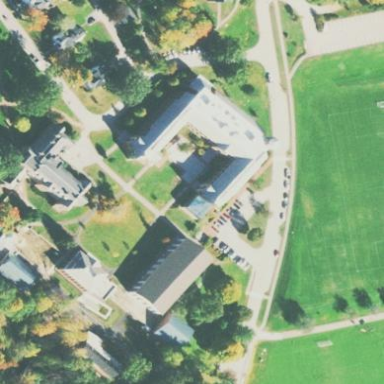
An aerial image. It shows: School building.